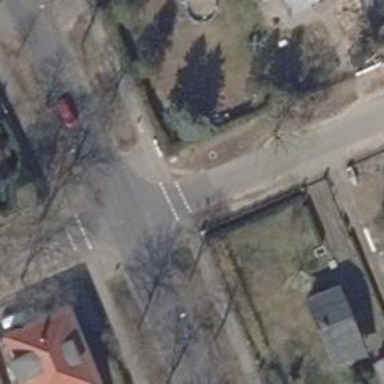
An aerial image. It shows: Road with "give way" sign.